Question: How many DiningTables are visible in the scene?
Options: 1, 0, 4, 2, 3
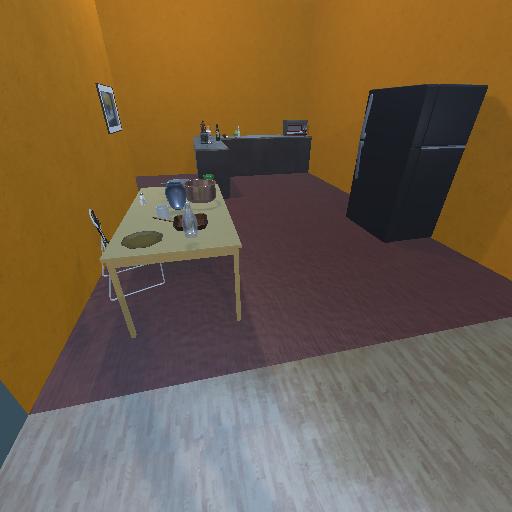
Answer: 1